Question: I use primefaces 4, template : cupertino.
I want to make the outline of a input "red" if field is empty.
I upgraded to type field required = "true", but the outline remain in their original state if they are empty.
But for fields of type HTML 5 all goes well.

Thank you.
'''
<form id="form_inscri_pp" name="form_inscri_pp">
<h:panelGrid columns="2" cellpadding="5" >
<h:outputText value="Nom:" styleClass="label_inscri_pp"/>
<input id="nom_pp" class='inscription_candidat'
placeholder='Saisissez votre nom' type='text' name="nom_pp"
pattern="^[A-Za-z ]+$" maxlength="25" required="required"
autocomplete="on"/>
<h:outputText value="Date de naissance: " styleClass="label_inscri_pp"/>
<p:calendar name="DN_pp" id="DN_pp" value="#{calendrier.date}"
locale="fr" showOn="button" navigator="true"
pattern="dd/MM/yyyy" mindate="1/1/1950" maxdate="31/12/1993"
mask="true" required="true" readonly="true" size="20" />
</h:panelGrid>
<input class='button_inscri' type='submit' value="S'inscrire" />
<input class='button_inscri' type='button' value='Reinitialiser' />
</form>
'''
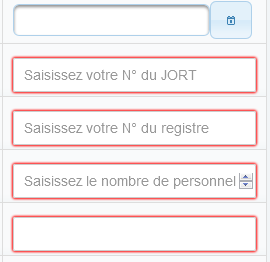
Answer: According the code you post, the input text with id 'nom_pp' get red-outlined when I input nothing. The only thing that won't work is 'p:calendar', which is because you put a 'readonly' attribute in it.
So the solution is simply 'readonly' of the 'p:calendar'.
And BTW, 'name' in 'p:calendar', so remove it, too.
What's more, you need to use '<h:form>' instead of '<form>'. And there is also no 'name' parameter in '<h:form>'.
So you code should looks like:
'''
<h:form id="form_inscri_pp" >
<h:panelGrid columns="2" cellpadding="5" >
<h:outputText value="Nom:" styleClass="label_inscri_pp"/>
<input id="nom_pp" class='inscription_candidat'
placeholder='Saisissez votre nom' type='text' name="nom_pp"
pattern="^[A-Za-z ]+$" maxlength="25" required="required"
autocomplete="on"/>
<h:outputText value="Date de naissance: " styleClass="label_inscri_pp"/>
<p:calendar id="DN_pp" value="#{inputValidateBean.date}"
locale="fr" showOn="button" navigator="true"
pattern="dd/MM/yyyy" mindate="1/1/1950" maxdate="31/12/1993"
mask="true" required="true" size="20" />
</h:panelGrid>
<input class='button_inscri' type='submit' value="S'inscrire" />
<input class='button_inscri' type='button' value='Reinitialiser' />
</h:form>
'''
---
## UPDATE
Since the solution above doesn't work in your environment, try to replace all HTML5 components to primeface/jsf components.
I tried that and it also works in my environment.
Take a look at this:
'''
<h:form id="form_inscri_pp" >
<h:panelGrid columns="2" cellpadding="5" >
<h:outputText value="Nom:" styleClass="label_inscri_pp"/>
<p:inputText id="nom_pp" styleClass="inscription_candidat"
placeholder="Saisissez votre nom" maxlength="25"
required="true" autocomplete="on" value="#{inputValidateBean.nom}">
<f:validateRegex pattern="^[a-zA-Z]+$" />
</p:inputText>
<h:outputText value="Date de naissance: " styleClass="label_inscri_pp"/>
<p:calendar id="DN_pp" value="#{inputValidateBean.date}"
locale="fr" showOn="button" navigator="true"
pattern="dd/MM/yyyy" mindate="1/1/1950" maxdate="31/12/1993"
mask="true" required="true" size="20" />
</h:panelGrid>
<p:commandButton styleClass="button_inscri" value="S'inscrire"
validateClient="true" update="form_inscri_pp"
action="#{inputValidateBean.doSubmit()}"/>
</h:form>
'''
In the backing bean:
'''
@ManagedBean
@ViewScoped
public class InputValidateBean implements Serializable{
private Date date;
private String nom;
public void doSubmit(){
System.out.println("Do something!");
}
//getters and setters below...
'''